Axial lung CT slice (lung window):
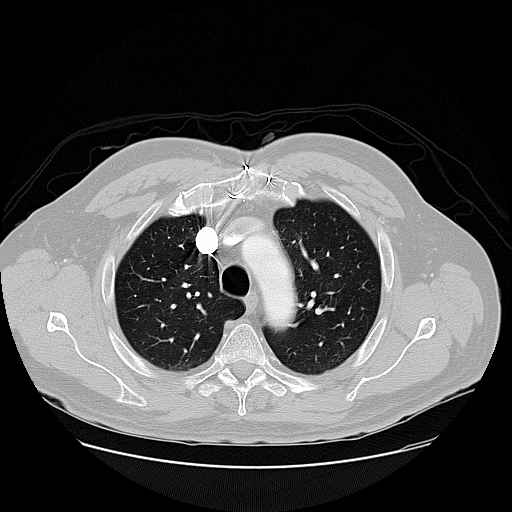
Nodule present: no